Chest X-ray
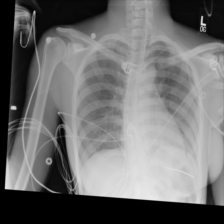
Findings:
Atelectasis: negative
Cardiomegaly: negative
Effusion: negative
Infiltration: negative
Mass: negative
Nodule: negative
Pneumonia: negative
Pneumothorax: negative
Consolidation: negative
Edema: negative
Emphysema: negative
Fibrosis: negative
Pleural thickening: negative
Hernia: negative